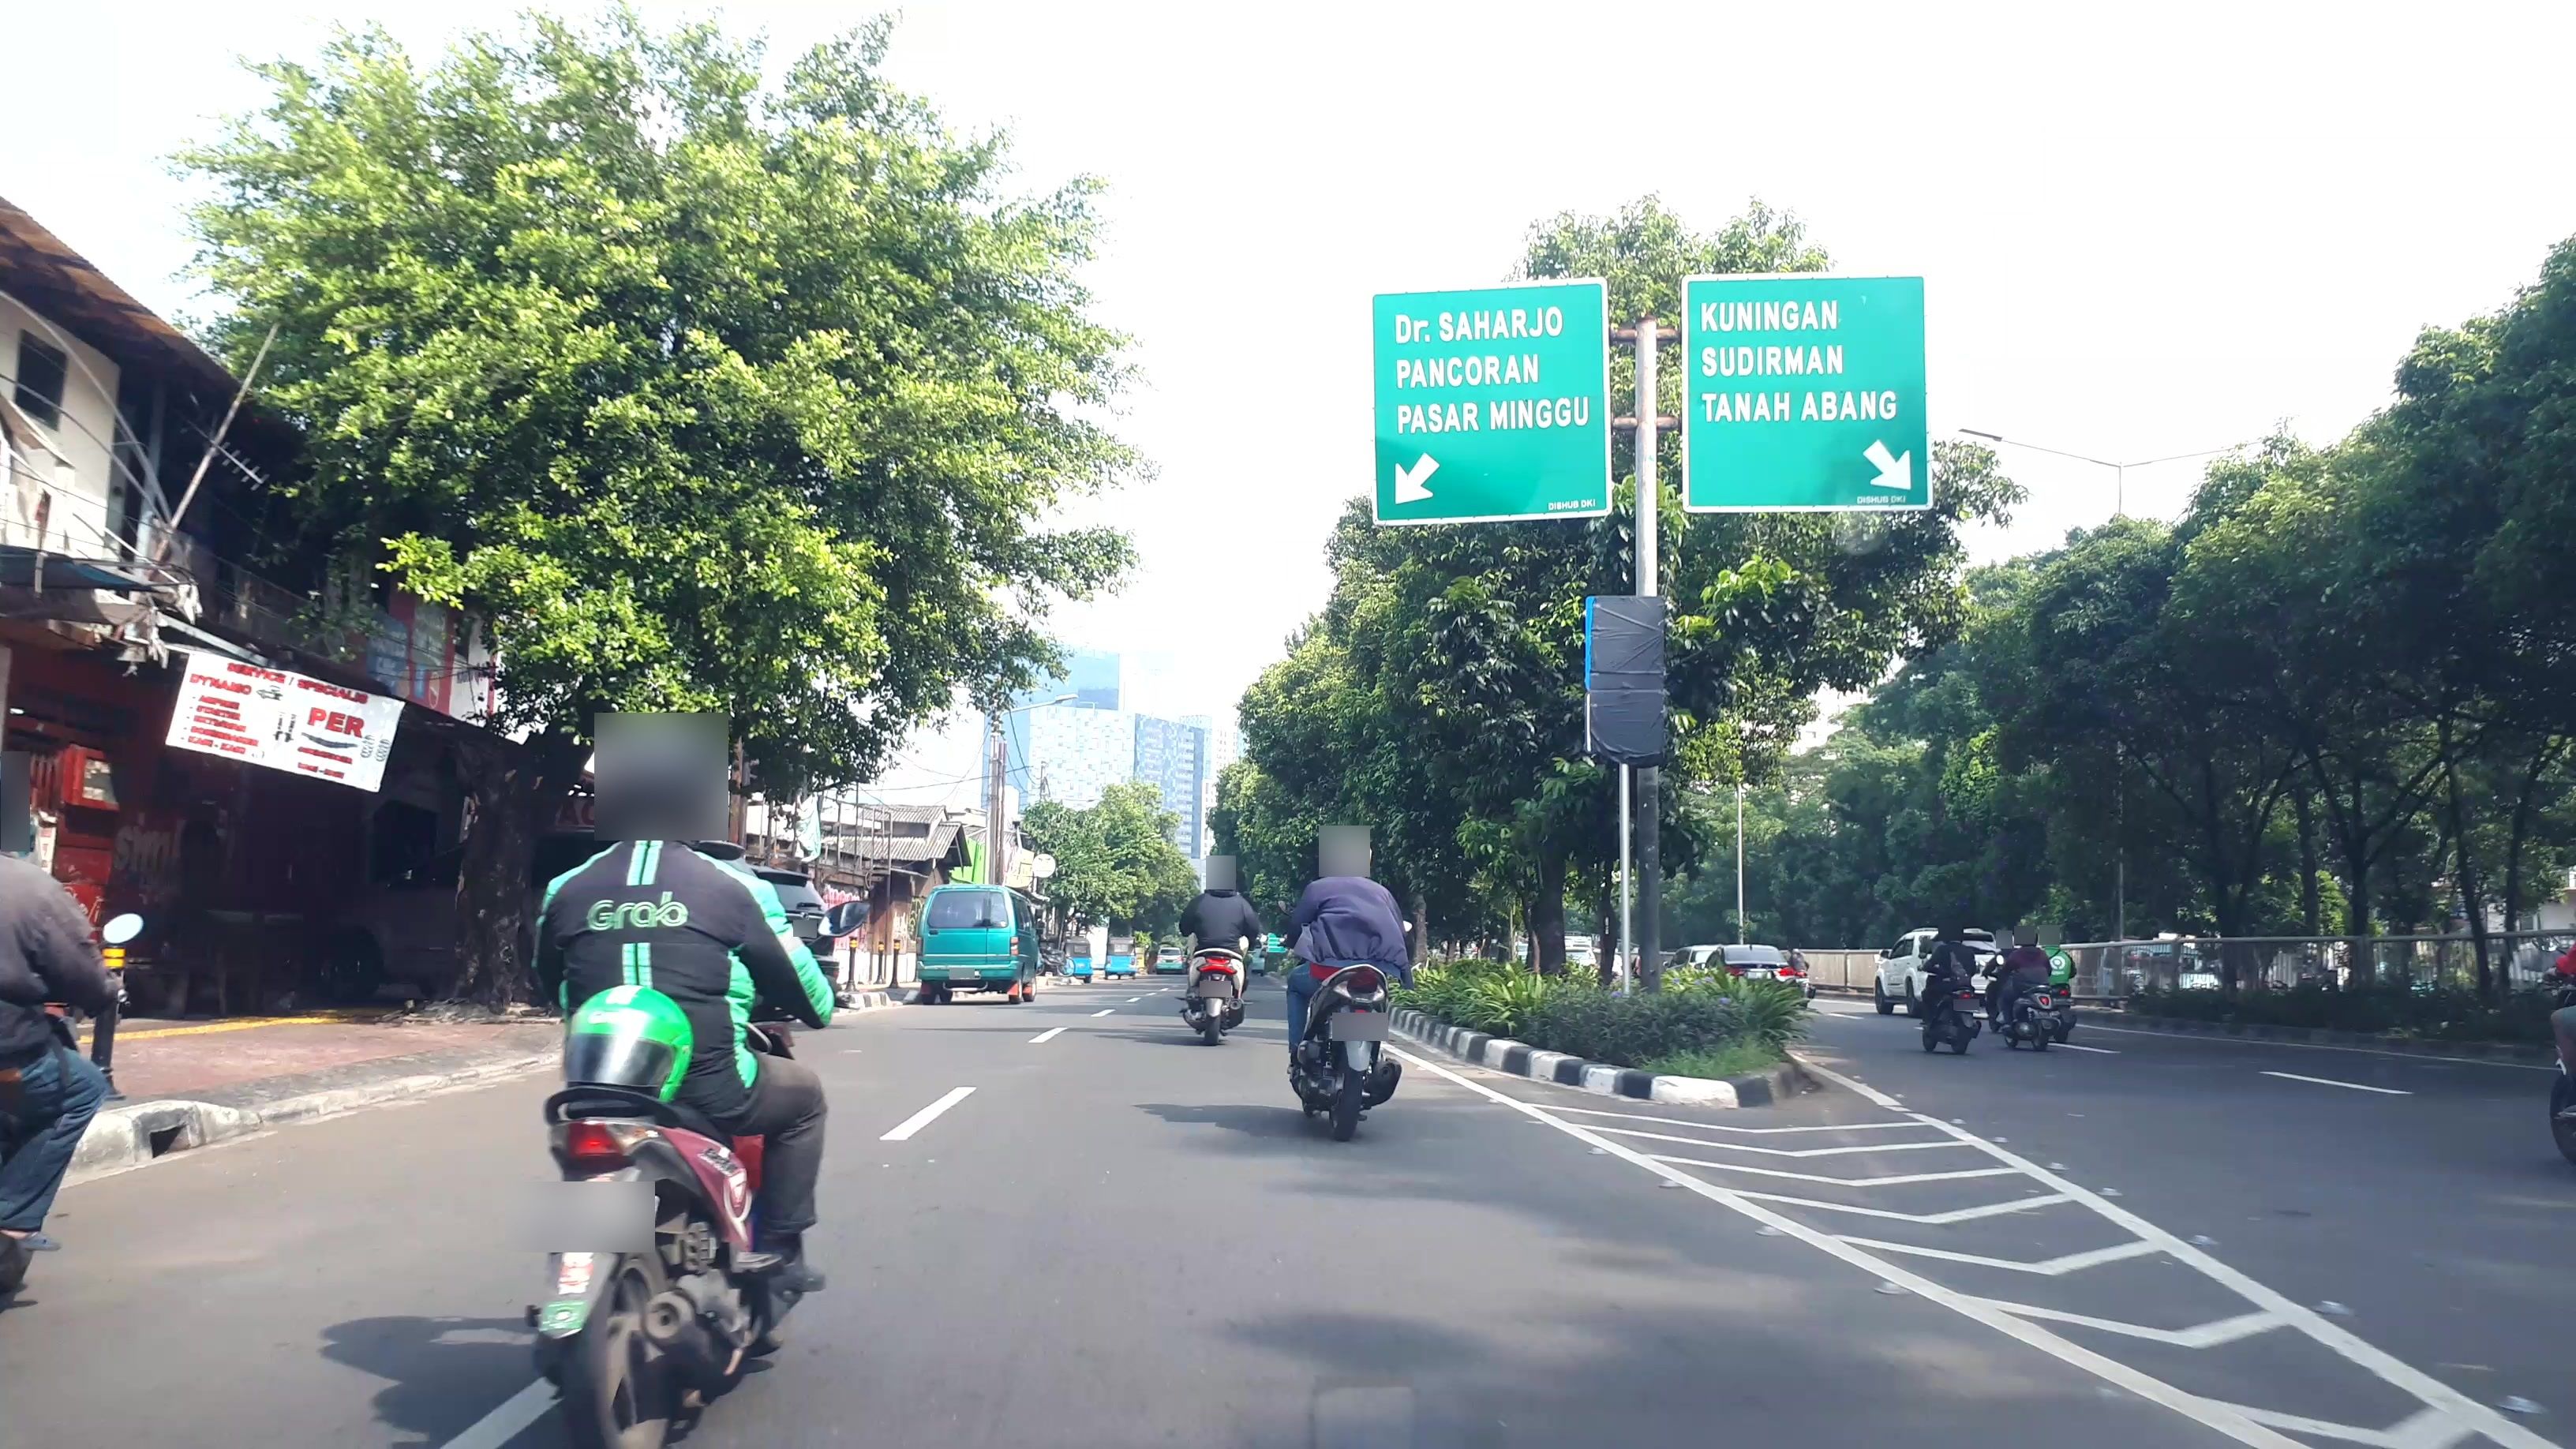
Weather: clear
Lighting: day
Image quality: good
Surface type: walking surface
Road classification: tertiary
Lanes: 2
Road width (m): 5.65, 8
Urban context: urban centre
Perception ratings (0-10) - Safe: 6.04, Lively: 6.31, Beautiful: 6.08, Boring: 3.4, Depressing: 3.19, Wealthy: 7.27